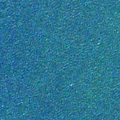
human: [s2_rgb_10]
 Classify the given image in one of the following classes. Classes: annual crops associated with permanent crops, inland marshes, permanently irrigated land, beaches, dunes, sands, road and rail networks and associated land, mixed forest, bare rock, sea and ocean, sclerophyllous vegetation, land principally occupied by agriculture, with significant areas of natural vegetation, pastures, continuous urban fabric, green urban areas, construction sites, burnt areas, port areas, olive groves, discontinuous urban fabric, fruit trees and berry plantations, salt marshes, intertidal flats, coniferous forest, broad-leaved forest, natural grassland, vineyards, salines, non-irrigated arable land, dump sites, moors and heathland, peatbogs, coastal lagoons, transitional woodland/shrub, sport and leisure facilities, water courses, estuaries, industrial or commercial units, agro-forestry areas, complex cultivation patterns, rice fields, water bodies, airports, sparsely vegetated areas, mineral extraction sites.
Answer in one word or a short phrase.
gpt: sea and ocean